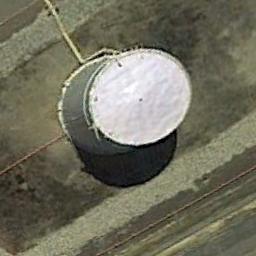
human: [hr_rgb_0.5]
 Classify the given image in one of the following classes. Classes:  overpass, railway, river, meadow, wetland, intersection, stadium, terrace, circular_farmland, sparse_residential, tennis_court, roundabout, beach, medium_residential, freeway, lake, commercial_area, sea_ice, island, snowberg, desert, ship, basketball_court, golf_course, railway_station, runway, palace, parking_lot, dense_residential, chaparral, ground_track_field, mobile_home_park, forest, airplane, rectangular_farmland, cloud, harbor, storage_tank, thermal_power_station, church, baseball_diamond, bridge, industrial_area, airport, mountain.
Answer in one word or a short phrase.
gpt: storage_tank